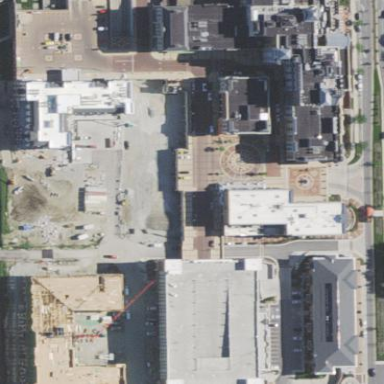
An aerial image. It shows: Retail building.